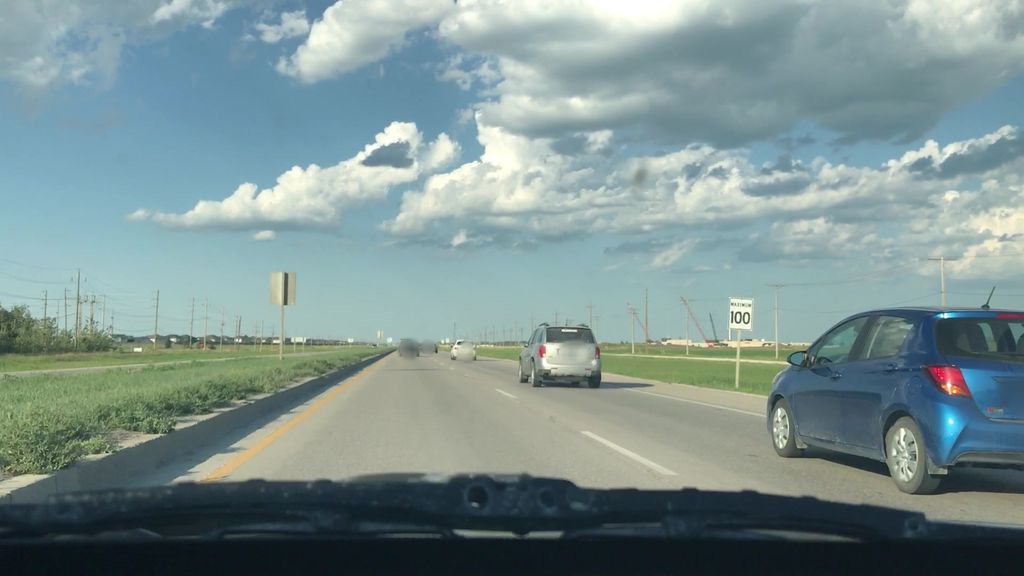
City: winnipeg